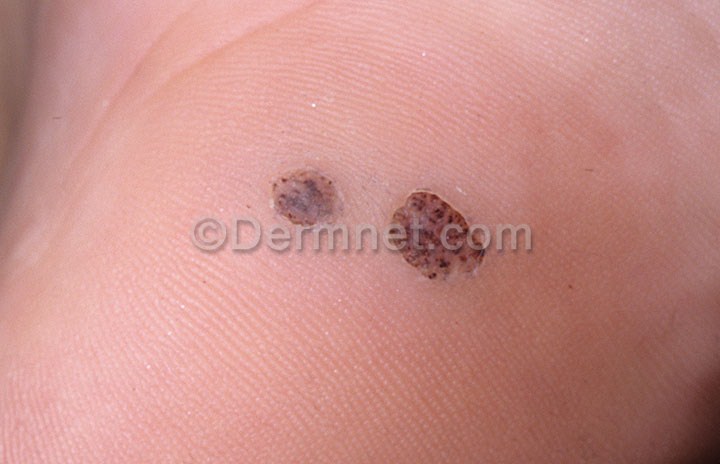
Disease: Warts Molluscum and other Viral Infections